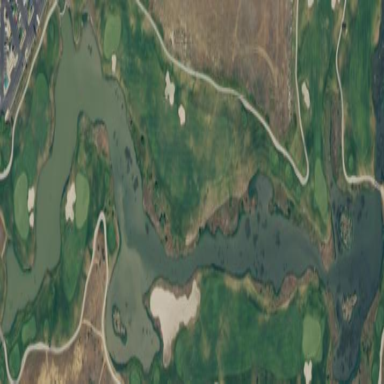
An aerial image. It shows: Water hazard on golf course. The hazard is natural water feature.